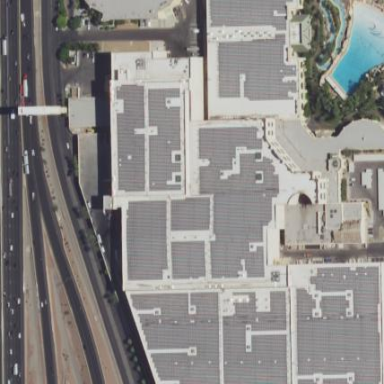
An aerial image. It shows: Solar power generator using photovoltaic panels.